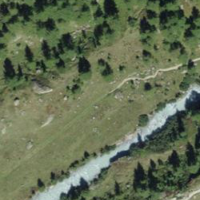
EUNIS habitat code: 23
Species observed at this site:
Oenanthe oenanthe
Troglodytes troglodytes
Turdus viscivorus
Fringilla coelebs
Sylvia atricapilla
Spinus spinus
Carduelis carduelis
Muscicapa striata
Turdus merula
Certhia familiaris
Phoenicurus ochruros
Hyles gallii
Picus viridis
Motacilla alba